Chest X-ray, AP view. Patient: 31 years old, sex M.
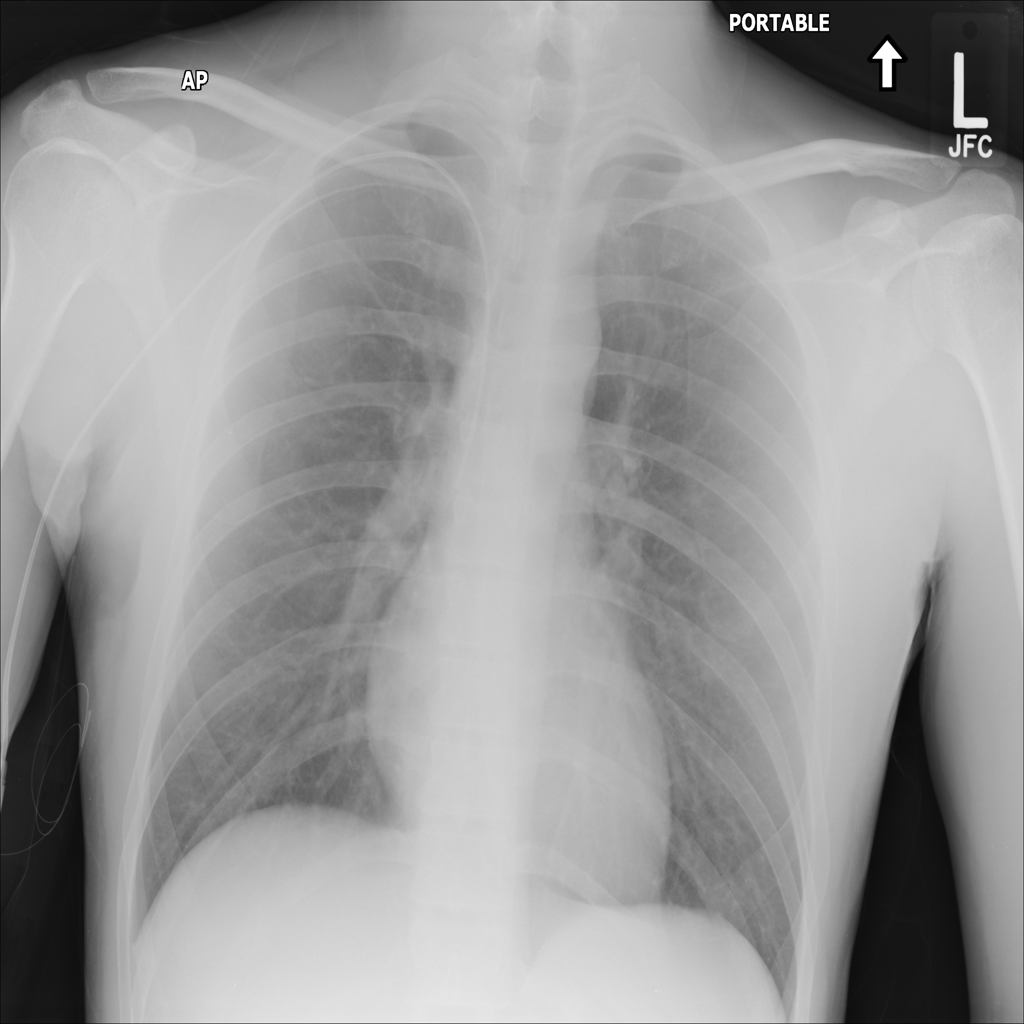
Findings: No Finding